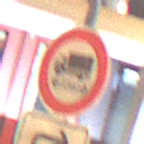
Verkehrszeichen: TatsaechlicheLaenge
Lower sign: RichtungsangabeDurchPfeile5
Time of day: NotSpecified
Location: Indoor (Urban)
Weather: NotSpecified
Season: NotSpecified
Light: Artificial